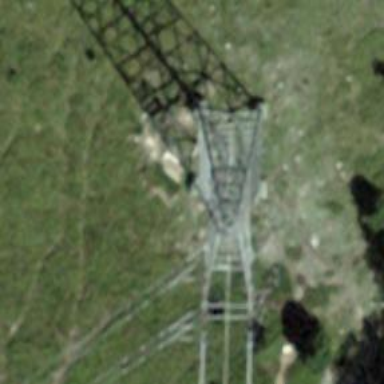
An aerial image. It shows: Three power lines with cables.